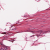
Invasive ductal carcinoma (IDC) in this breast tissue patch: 0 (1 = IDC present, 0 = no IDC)